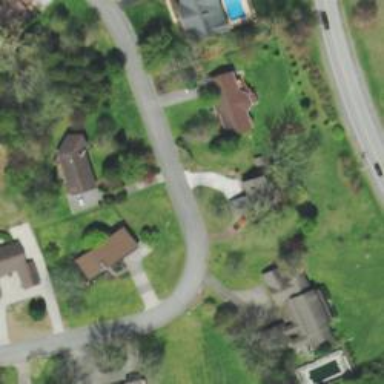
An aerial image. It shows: Driveway that serves as building passage under tunnel.